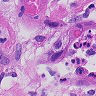
Metastatic tissue present: yes